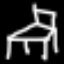
Label: chair